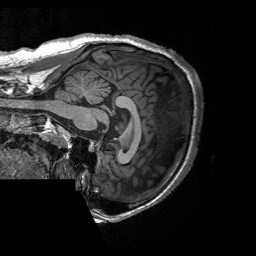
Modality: T1w
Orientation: sagittal
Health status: healthy
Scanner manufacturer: siemens
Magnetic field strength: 3 T
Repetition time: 2.3 s
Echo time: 0.00228 s